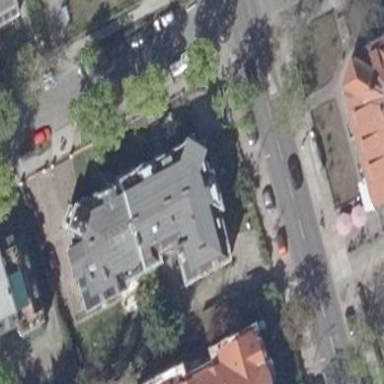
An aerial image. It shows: Residential building.